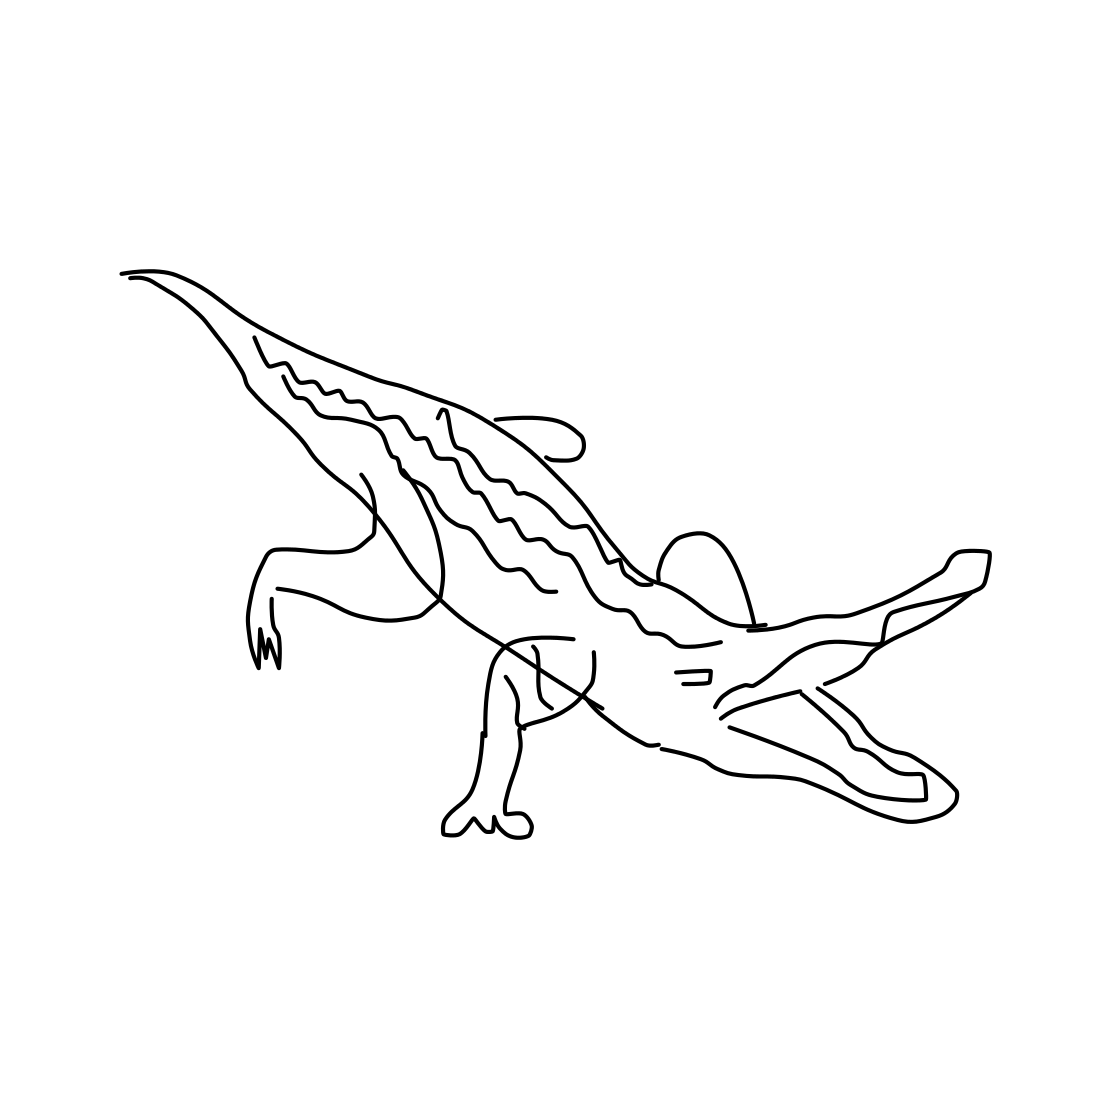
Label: crocodile